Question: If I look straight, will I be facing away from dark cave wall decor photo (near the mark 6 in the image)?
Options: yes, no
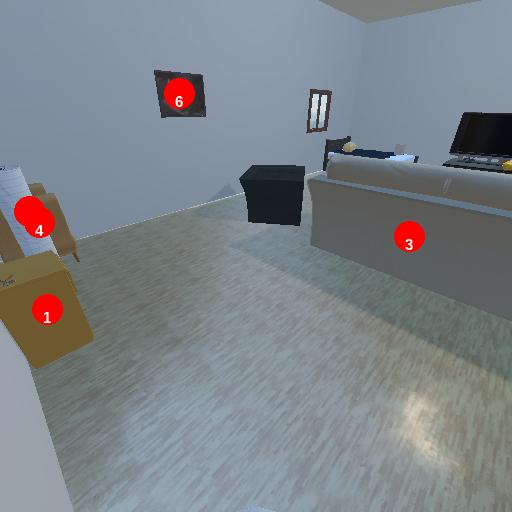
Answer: yes